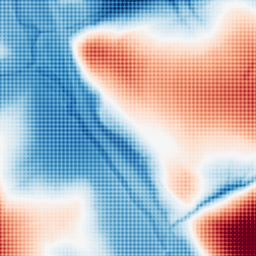
Category: morphological
Decomposition family: tophat_combined
Decomposition parameters: size: 100
Upsampling method: sinc_hamming
Upsampling parameters: scale: 4
kernel_size: 4
Upsampling scale: 4